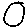
Label: circle